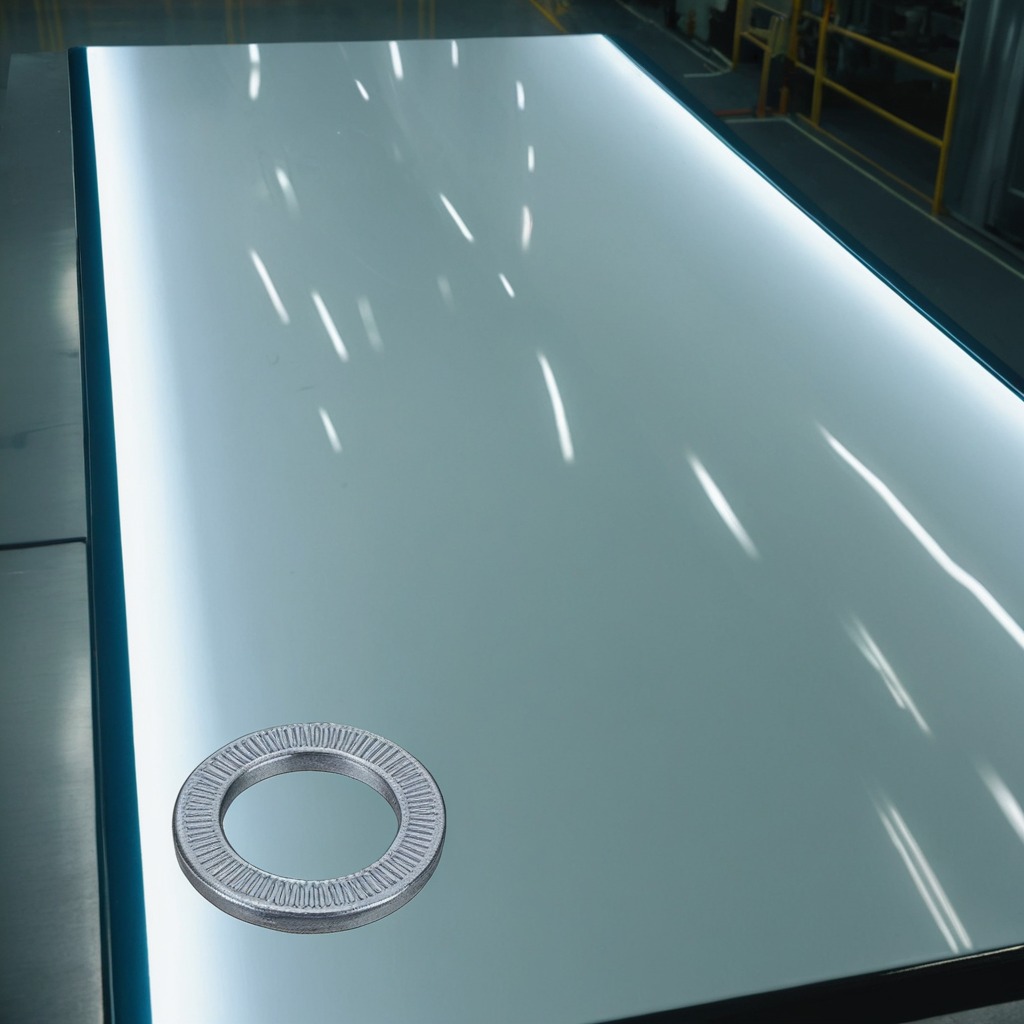
A flat metal washer is lying on the table in a ship maintenance bay.